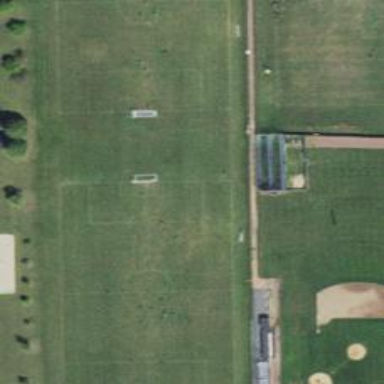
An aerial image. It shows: Soccer pitch designated for leisure and sports activities.